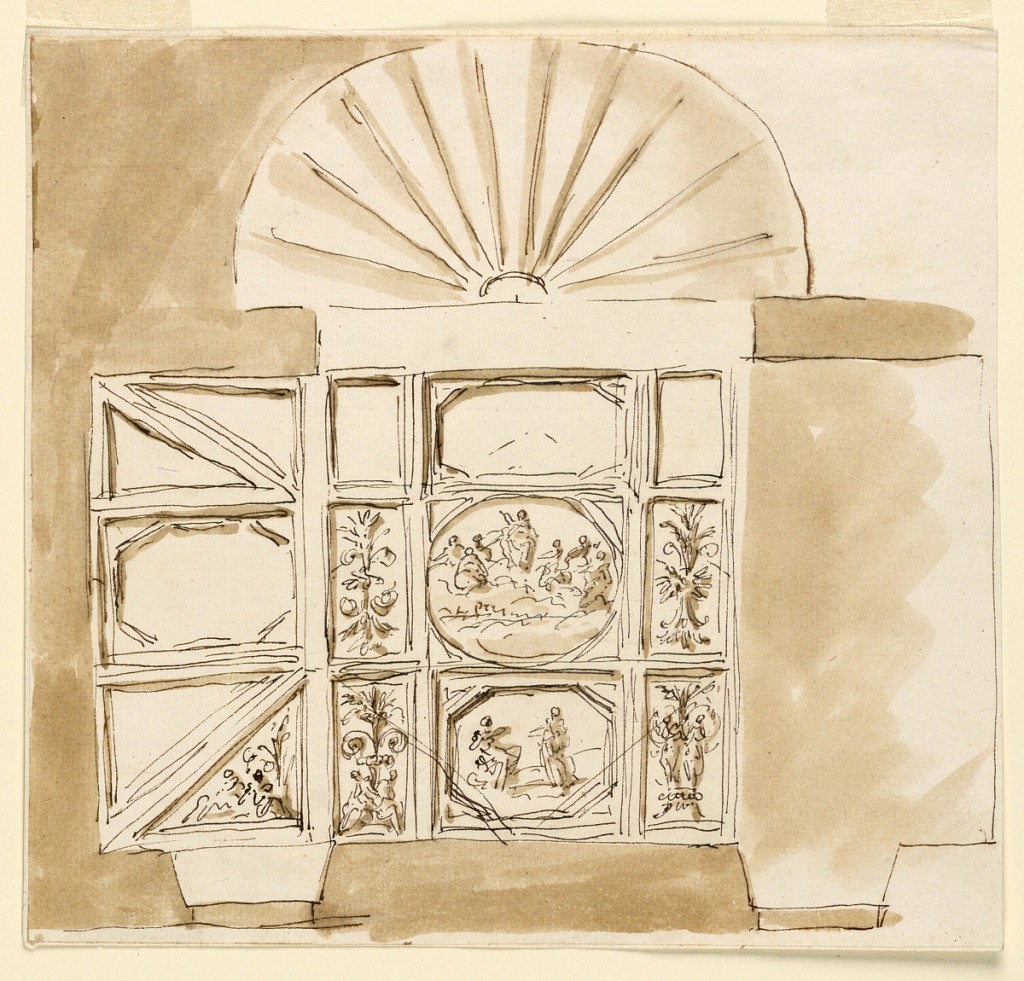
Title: Design for Ceiling Decoration
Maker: Giuseppe Barberi, Italian, 1746–1809
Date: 1746–1809
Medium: Pen and brown ink, brush and brown wash, red ink on off-white laid paper, lined
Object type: Drawing
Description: Design for Ceiling Decoration.